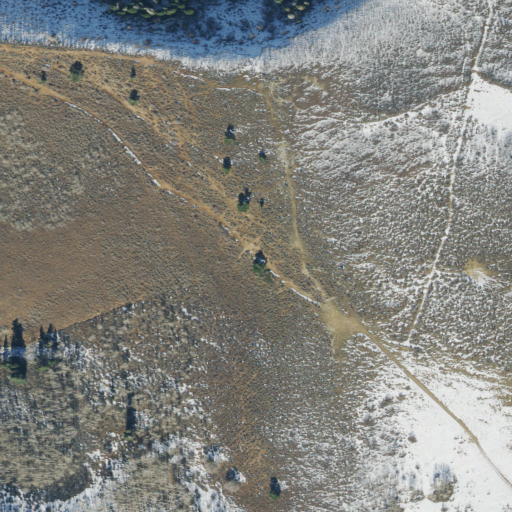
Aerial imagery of ridge(s) in Utah named Jones Ridge containing shrub, deciduous forest, and evergreen forest